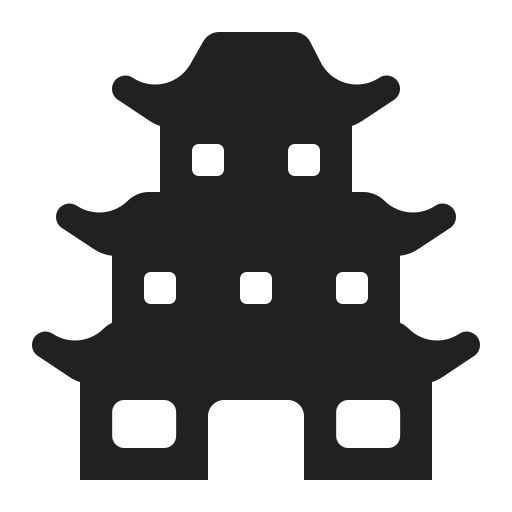
japanese castle high contrast